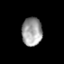
Tissue: lung
Cell type: T cells
Senescence score: 0.2358
Nuclear area (px): 563
Mean DAPI intensity: 159.21